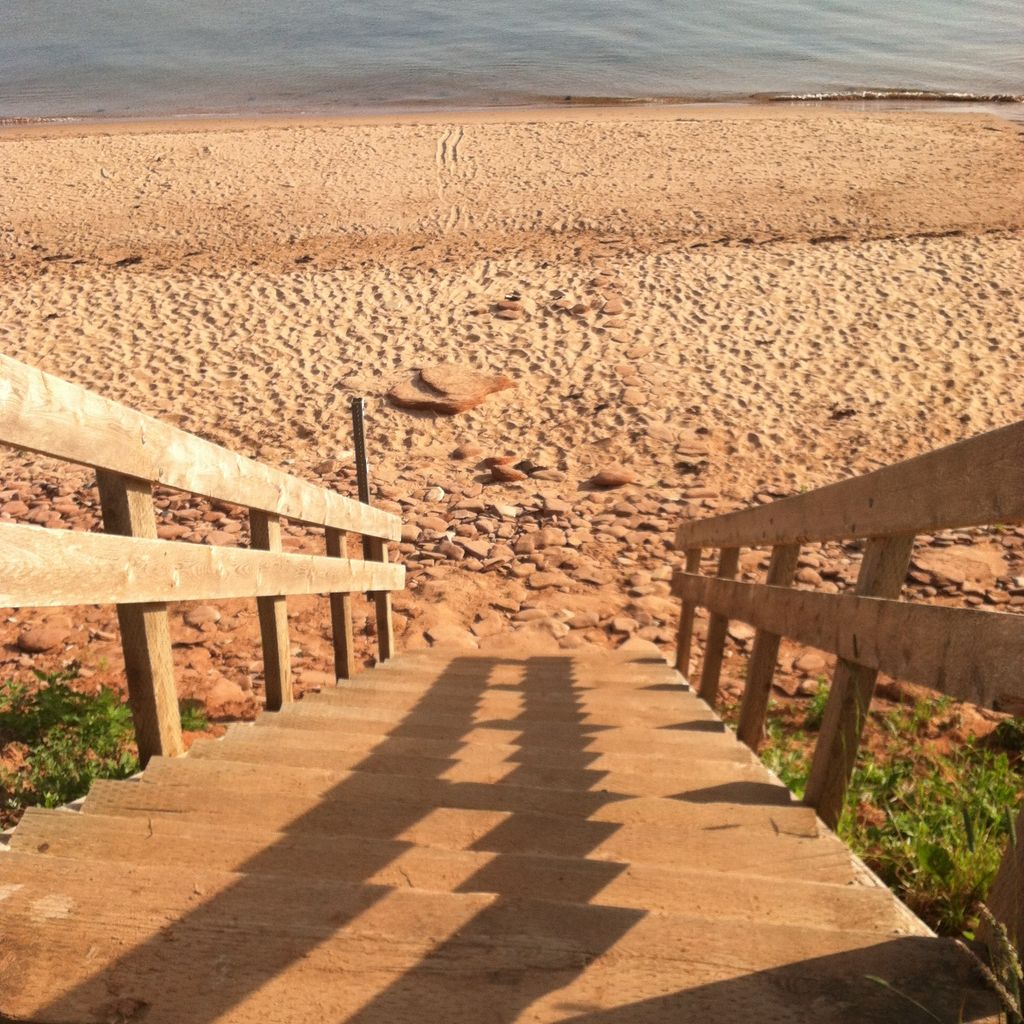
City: charlottetown